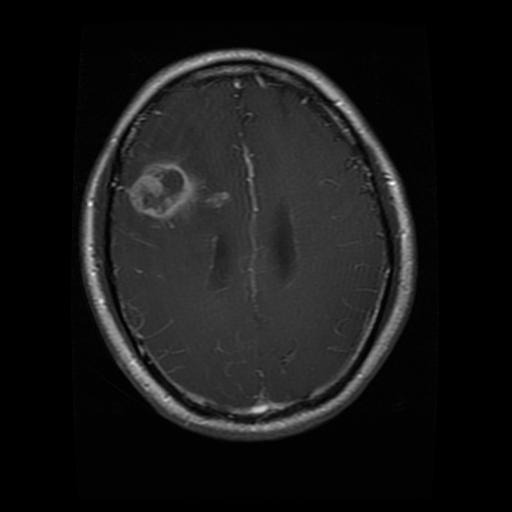
Label: glioma